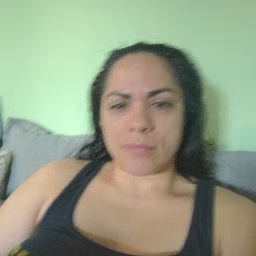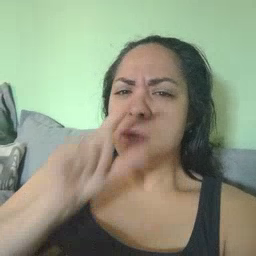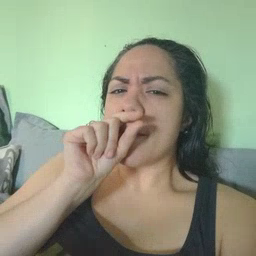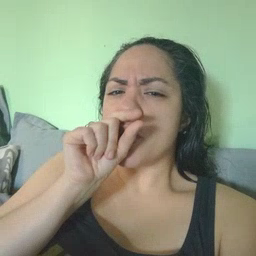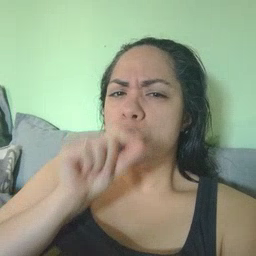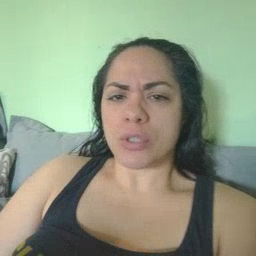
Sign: bird